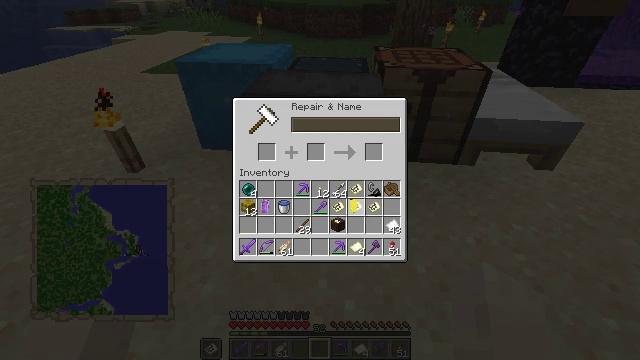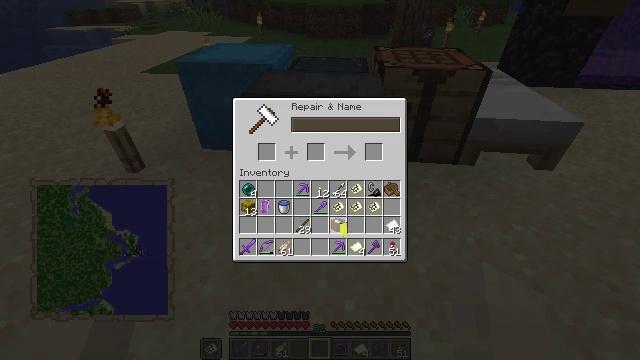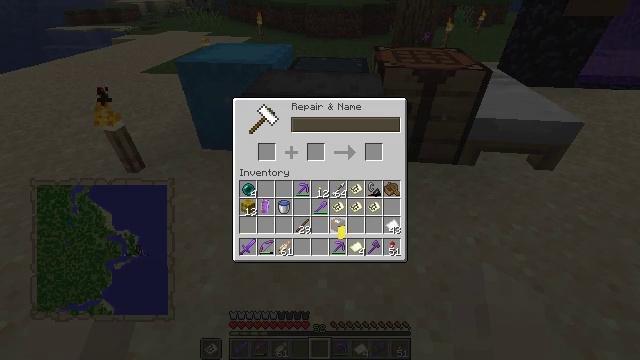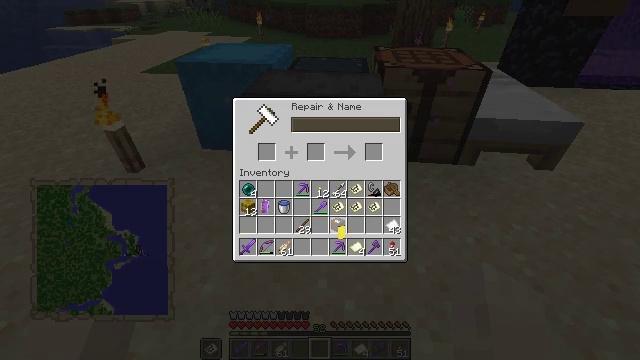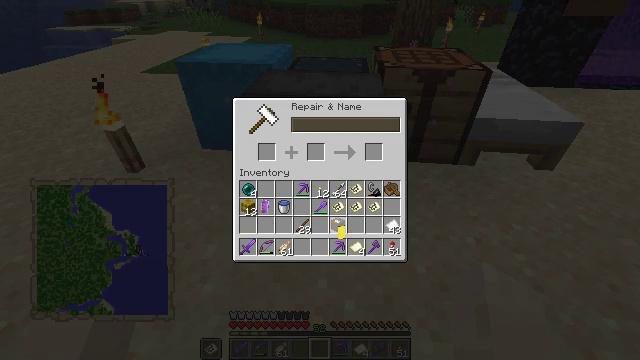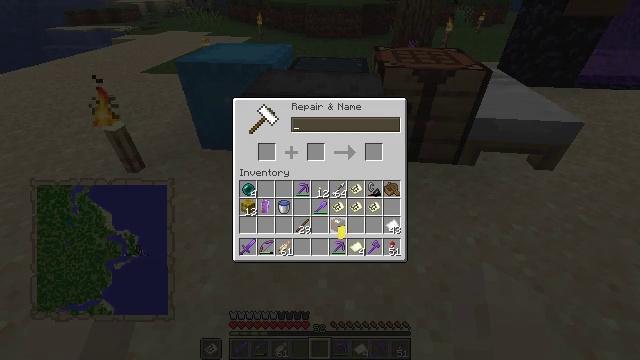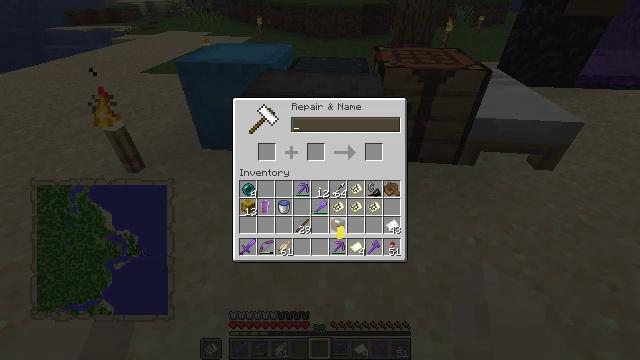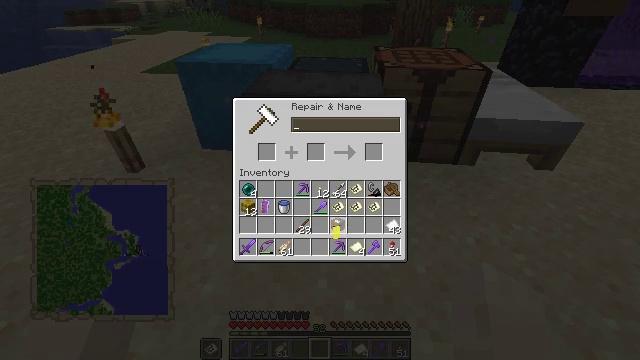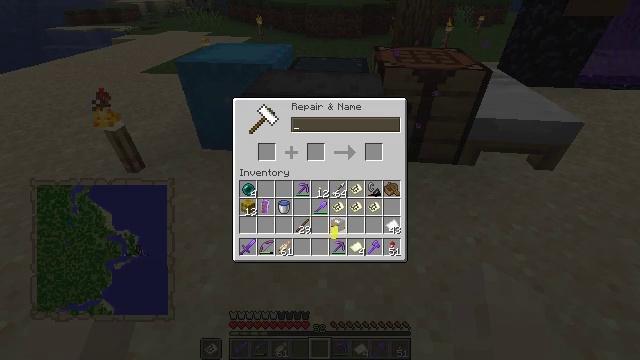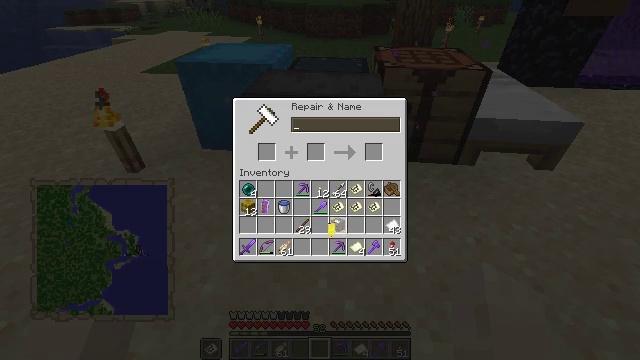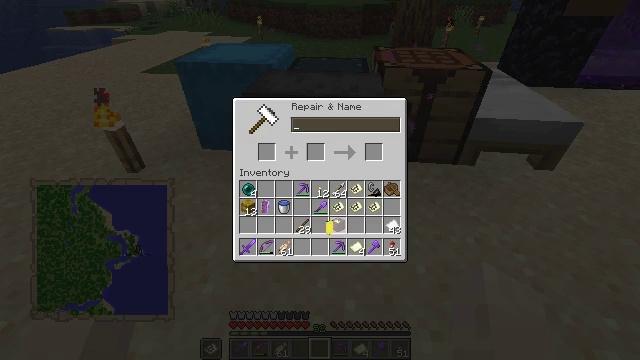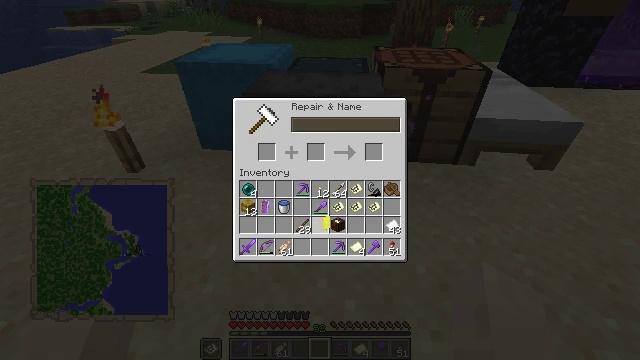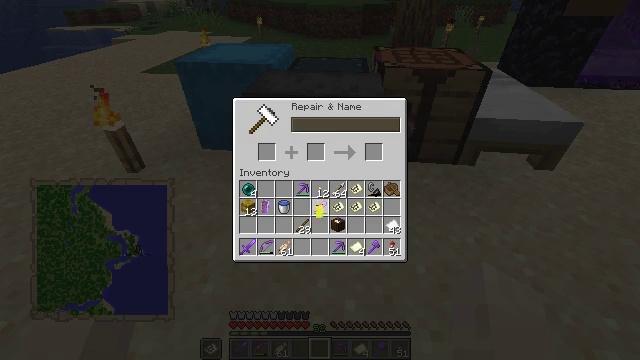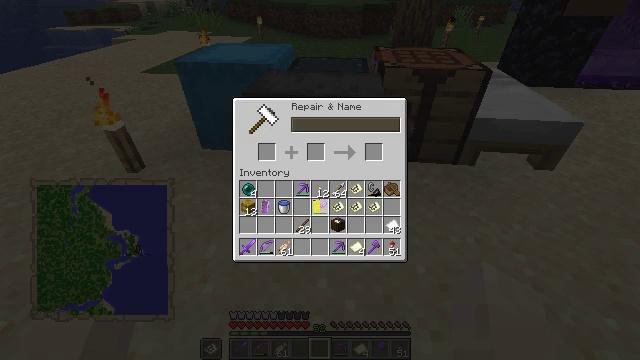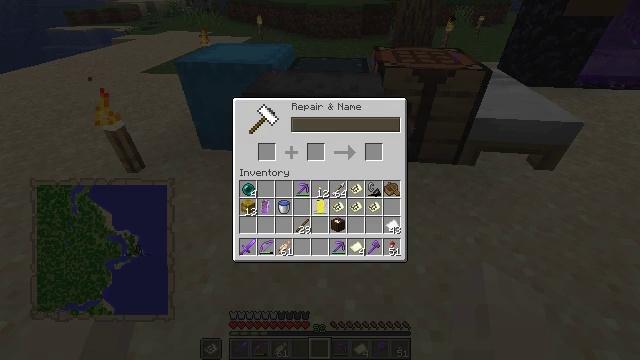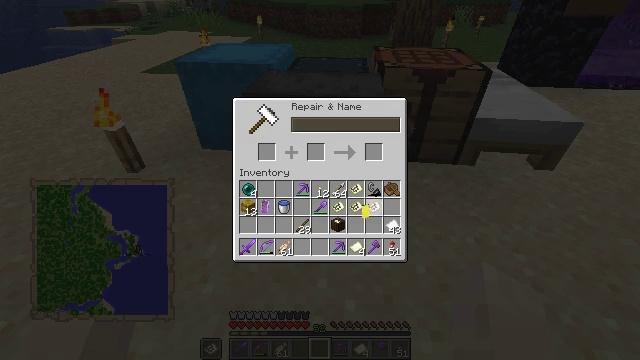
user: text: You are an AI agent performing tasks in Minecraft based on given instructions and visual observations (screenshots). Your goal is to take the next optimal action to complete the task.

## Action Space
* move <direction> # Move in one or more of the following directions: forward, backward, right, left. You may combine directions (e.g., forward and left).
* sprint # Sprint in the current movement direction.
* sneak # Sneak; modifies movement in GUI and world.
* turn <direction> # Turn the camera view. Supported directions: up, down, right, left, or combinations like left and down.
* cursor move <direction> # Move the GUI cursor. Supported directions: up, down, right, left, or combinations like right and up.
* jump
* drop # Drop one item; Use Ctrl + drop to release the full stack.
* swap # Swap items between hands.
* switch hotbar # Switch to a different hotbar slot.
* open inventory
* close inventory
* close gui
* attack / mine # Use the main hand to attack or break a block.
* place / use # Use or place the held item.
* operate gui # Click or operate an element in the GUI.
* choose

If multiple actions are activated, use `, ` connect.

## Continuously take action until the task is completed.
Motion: motion action
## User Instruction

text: Collect the anvil after mining.
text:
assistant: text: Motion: turn left and down
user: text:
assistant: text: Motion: no_op
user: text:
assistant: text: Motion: no_op
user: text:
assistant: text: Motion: no_op
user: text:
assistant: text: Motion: no_op
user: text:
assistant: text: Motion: no_op
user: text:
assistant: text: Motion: no_op
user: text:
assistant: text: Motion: no_op
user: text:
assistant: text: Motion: no_op
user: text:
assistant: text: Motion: no_op
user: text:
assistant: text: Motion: no_op
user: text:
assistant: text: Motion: turn left and up
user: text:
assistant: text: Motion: no_op
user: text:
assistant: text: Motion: no_op
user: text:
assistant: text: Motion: turn right
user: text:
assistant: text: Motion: no_op
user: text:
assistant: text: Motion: no_op
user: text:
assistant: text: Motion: no_op
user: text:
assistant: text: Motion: no_op
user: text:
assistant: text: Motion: no_op
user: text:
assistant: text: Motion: no_op
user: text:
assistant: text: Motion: no_op
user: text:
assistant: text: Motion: no_op
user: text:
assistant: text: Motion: no_op
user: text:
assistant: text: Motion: no_op
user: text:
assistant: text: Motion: attack / mine
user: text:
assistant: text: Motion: attack / mine
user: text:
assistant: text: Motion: attack / mine
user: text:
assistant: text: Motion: no_op
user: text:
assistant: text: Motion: no_op